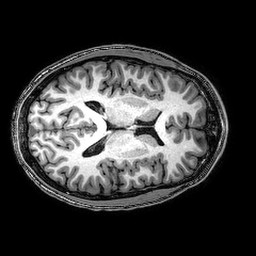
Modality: T1w
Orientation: axial
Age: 24
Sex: male
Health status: healthy
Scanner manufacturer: philips
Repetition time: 0.008184 s
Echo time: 0.00374 s